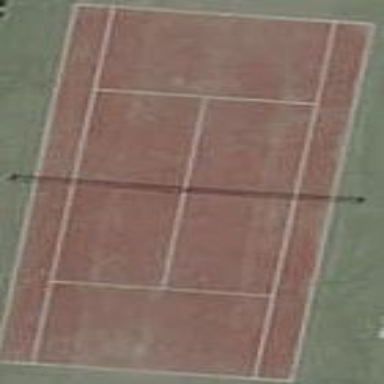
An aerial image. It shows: Tennis court on pitch designated for leisure land.